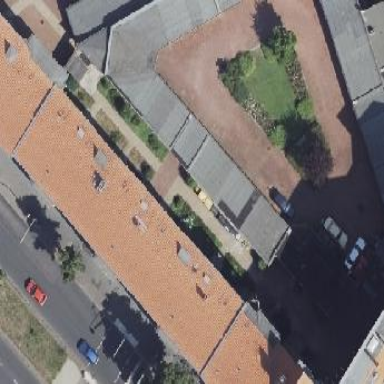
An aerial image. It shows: Group of garages.